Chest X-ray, AP view. Patient: 45 years old, sex F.
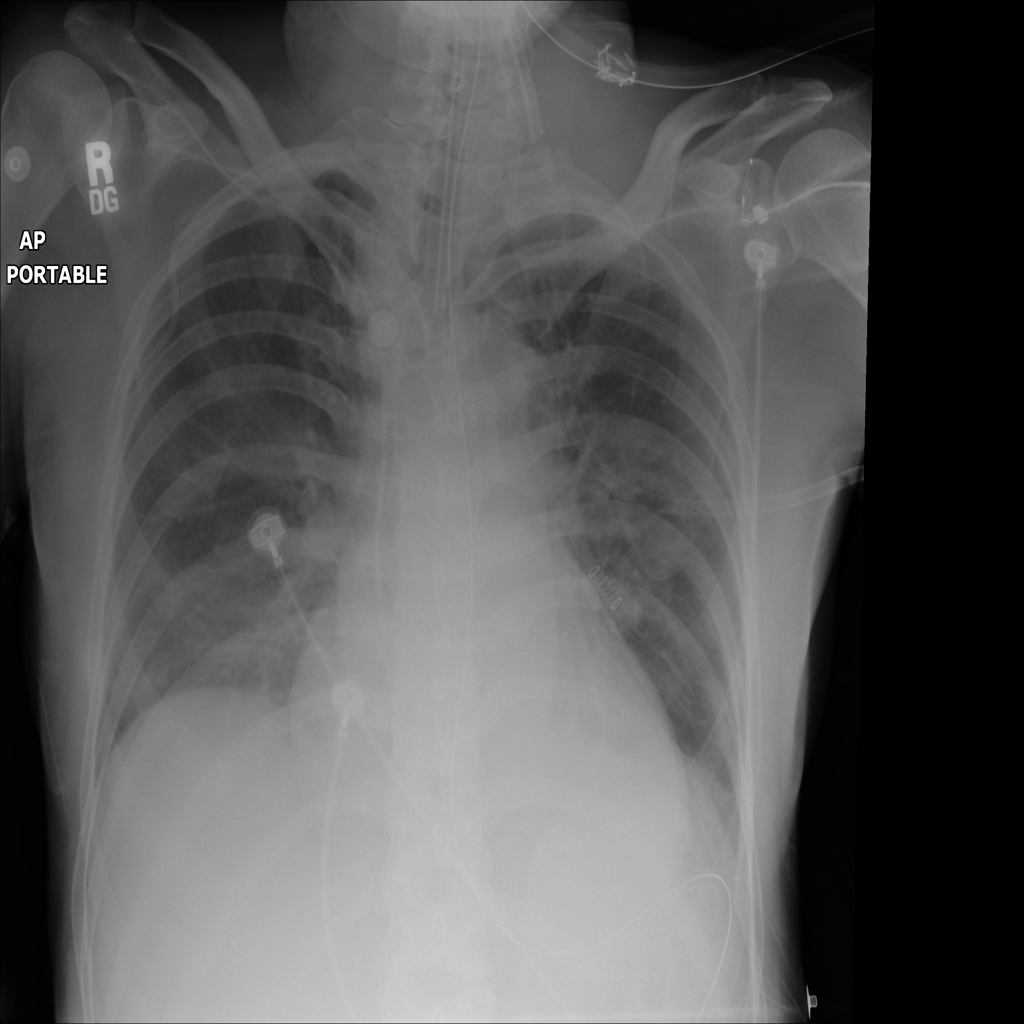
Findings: Consolidation